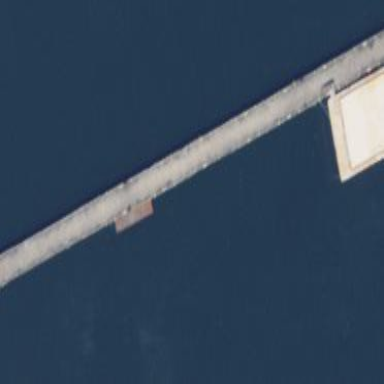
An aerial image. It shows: Man-made pier.